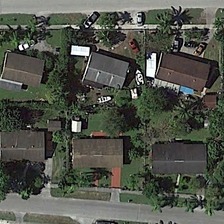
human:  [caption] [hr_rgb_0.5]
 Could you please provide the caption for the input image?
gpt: some buildings and green plants are in a medium residential area .

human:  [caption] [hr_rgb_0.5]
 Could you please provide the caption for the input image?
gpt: some buildings and green plants are in a medium residential area .

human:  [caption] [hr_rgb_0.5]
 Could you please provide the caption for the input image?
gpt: some buildings and green plants are in a medium residential area .

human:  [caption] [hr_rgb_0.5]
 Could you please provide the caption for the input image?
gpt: some buildings and green plants are in a medium residential area .

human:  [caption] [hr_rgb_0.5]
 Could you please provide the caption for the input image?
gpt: some buildings and green plants are in a medium residential area .